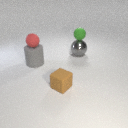
small red rubber sphere above large gray rubber cylinder